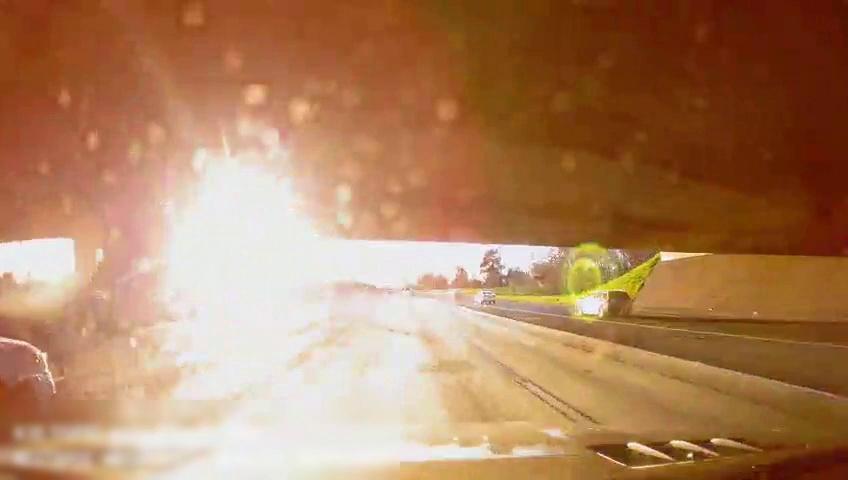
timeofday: Day
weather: Sunny
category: Drivable Space
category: Vehicles | Car
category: Vehicles | Car
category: Vehicles | SUV
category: Lanes | Current Lane
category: Lanes | Alternate Lane
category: Lanes | Alternate Lane